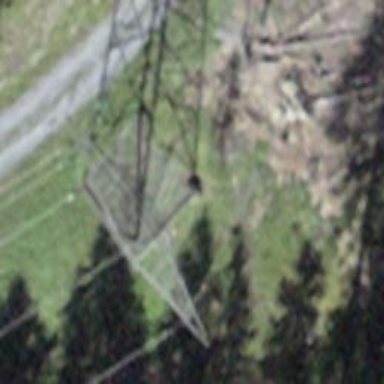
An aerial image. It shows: Power tower.